Interaction volume radius: 10 \u00c5
Interaction volume height: 25 \u00c5
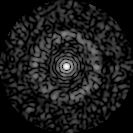
Disorder parameter: 0.8427